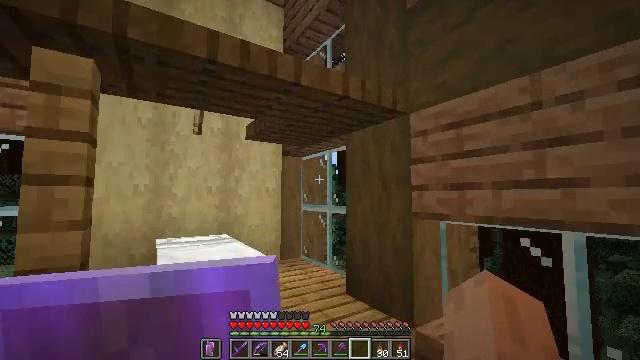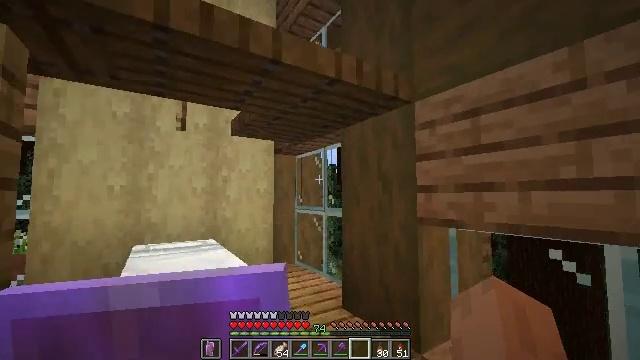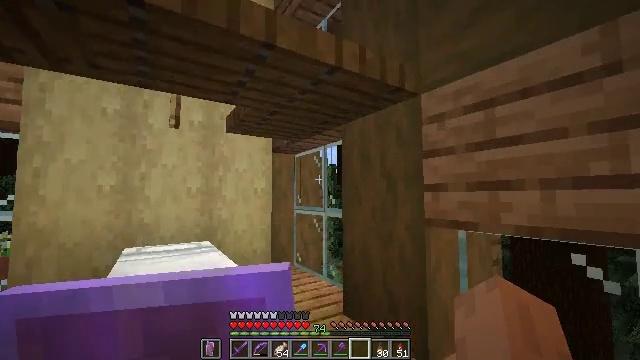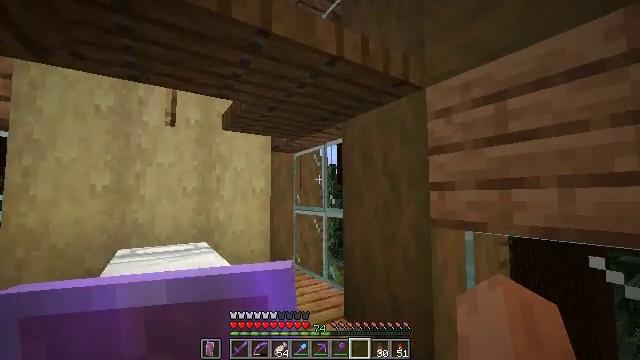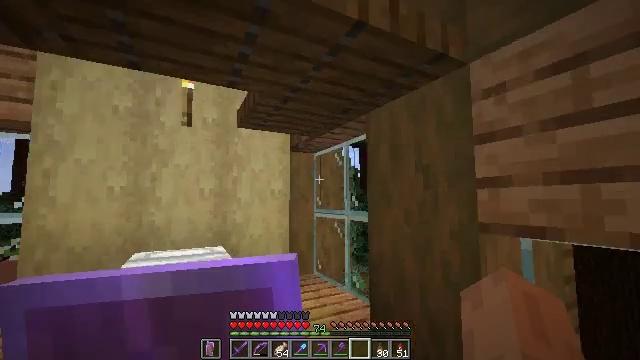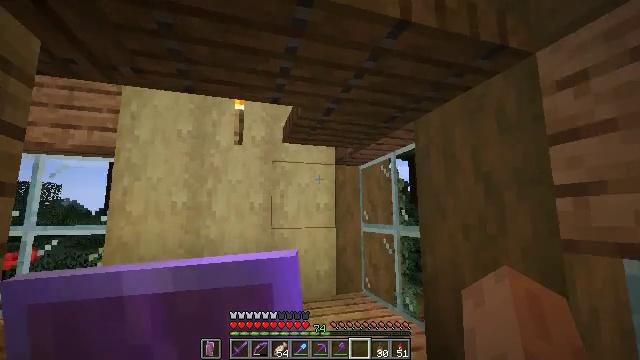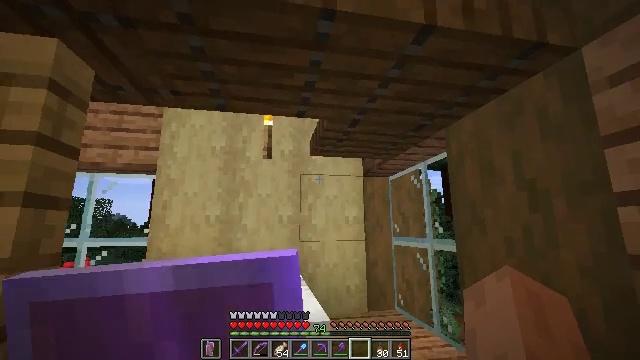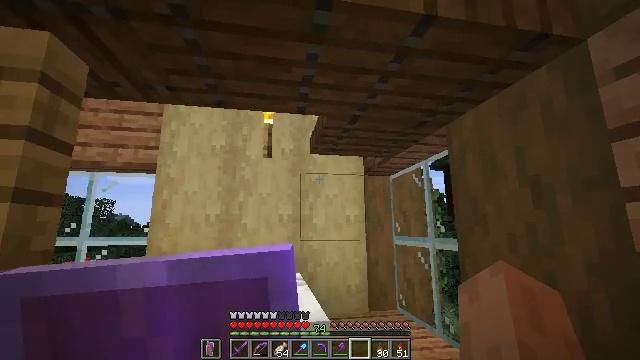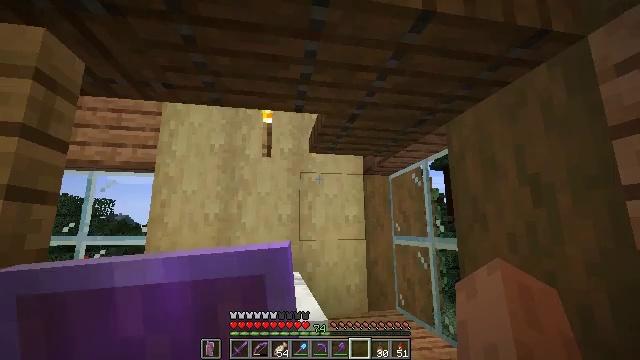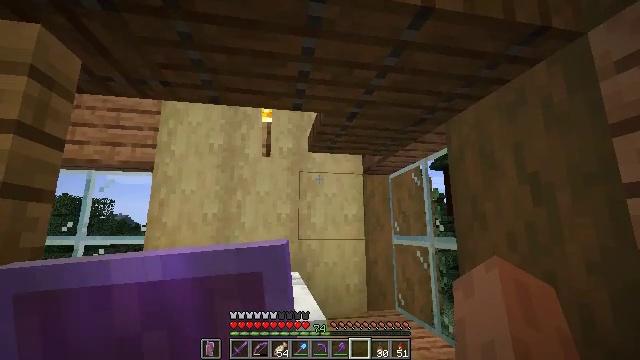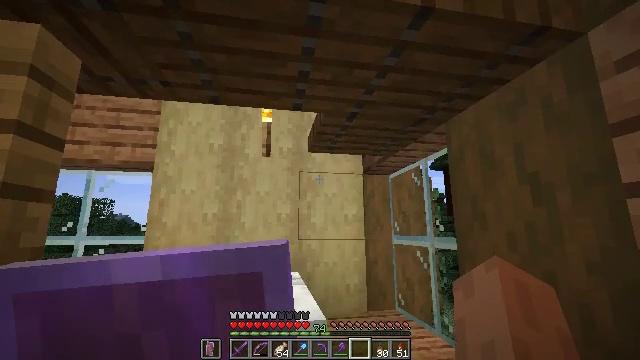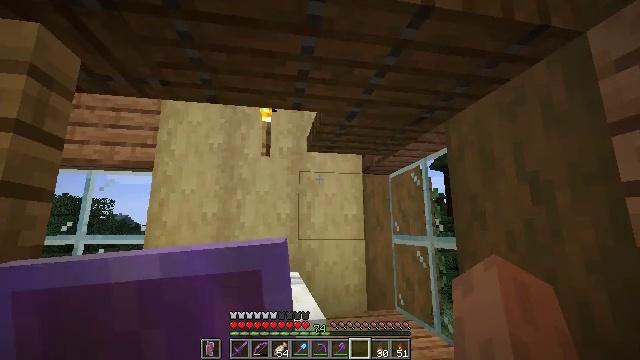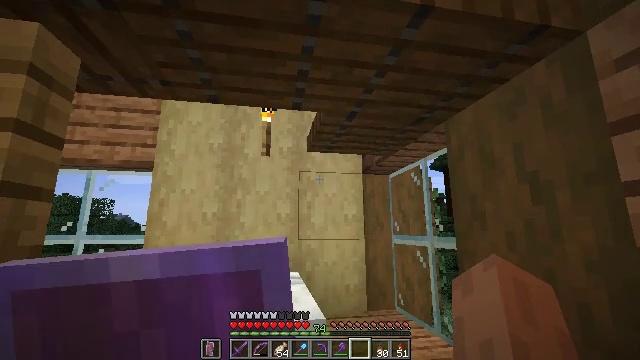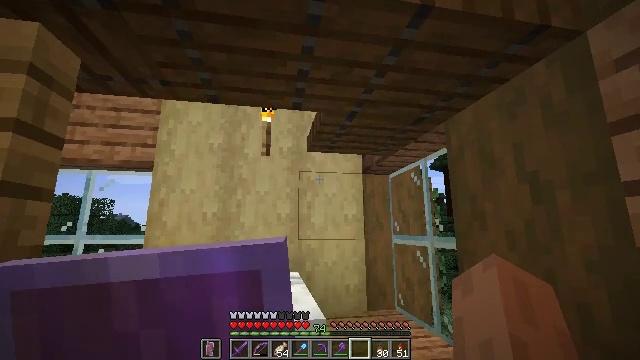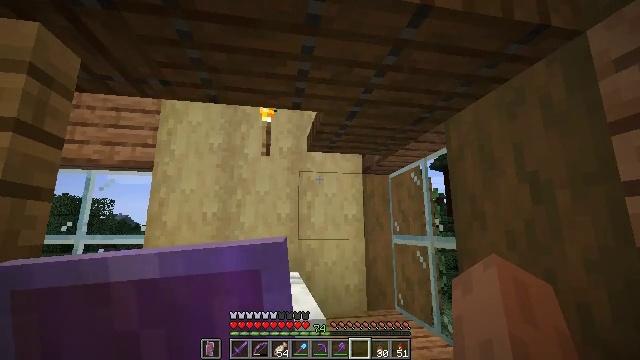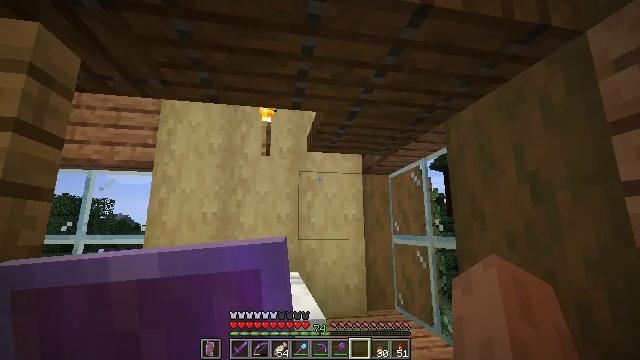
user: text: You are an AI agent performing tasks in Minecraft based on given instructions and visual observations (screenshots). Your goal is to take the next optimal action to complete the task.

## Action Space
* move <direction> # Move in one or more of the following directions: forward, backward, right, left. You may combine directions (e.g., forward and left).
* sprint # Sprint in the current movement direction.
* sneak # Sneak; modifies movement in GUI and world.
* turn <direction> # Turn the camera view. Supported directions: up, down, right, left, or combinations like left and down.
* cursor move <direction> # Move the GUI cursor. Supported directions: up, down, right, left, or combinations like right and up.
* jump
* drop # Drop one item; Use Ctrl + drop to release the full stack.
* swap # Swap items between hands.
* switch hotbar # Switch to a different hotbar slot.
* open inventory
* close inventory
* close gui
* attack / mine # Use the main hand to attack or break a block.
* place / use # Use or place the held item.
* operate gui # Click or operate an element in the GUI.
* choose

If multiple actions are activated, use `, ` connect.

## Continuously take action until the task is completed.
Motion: motion action
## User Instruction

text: Mine the spruce trapdoor by breaking it.
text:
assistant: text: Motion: move forward
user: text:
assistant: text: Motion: move forward
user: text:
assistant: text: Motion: move forward
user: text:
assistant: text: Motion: turn left
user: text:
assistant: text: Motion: turn left and up
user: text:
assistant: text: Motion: turn left and up
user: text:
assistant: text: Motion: no_op
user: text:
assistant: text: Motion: no_op
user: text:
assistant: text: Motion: no_op
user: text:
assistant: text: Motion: no_op
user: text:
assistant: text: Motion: no_op
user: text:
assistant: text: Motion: no_op
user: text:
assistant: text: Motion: no_op
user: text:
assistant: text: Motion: no_op
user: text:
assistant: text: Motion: no_op
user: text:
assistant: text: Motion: no_op
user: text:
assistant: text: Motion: no_op
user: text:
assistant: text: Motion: no_op
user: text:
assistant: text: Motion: no_op
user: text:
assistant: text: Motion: no_op
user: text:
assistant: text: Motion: no_op
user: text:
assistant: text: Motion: no_op
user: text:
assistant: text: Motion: no_op
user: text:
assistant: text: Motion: no_op
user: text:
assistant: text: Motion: turn left and up
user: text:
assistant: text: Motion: turn left and up
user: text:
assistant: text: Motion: turn left and up
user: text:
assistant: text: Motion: turn left and up
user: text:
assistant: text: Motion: turn left
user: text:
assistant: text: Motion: no_op